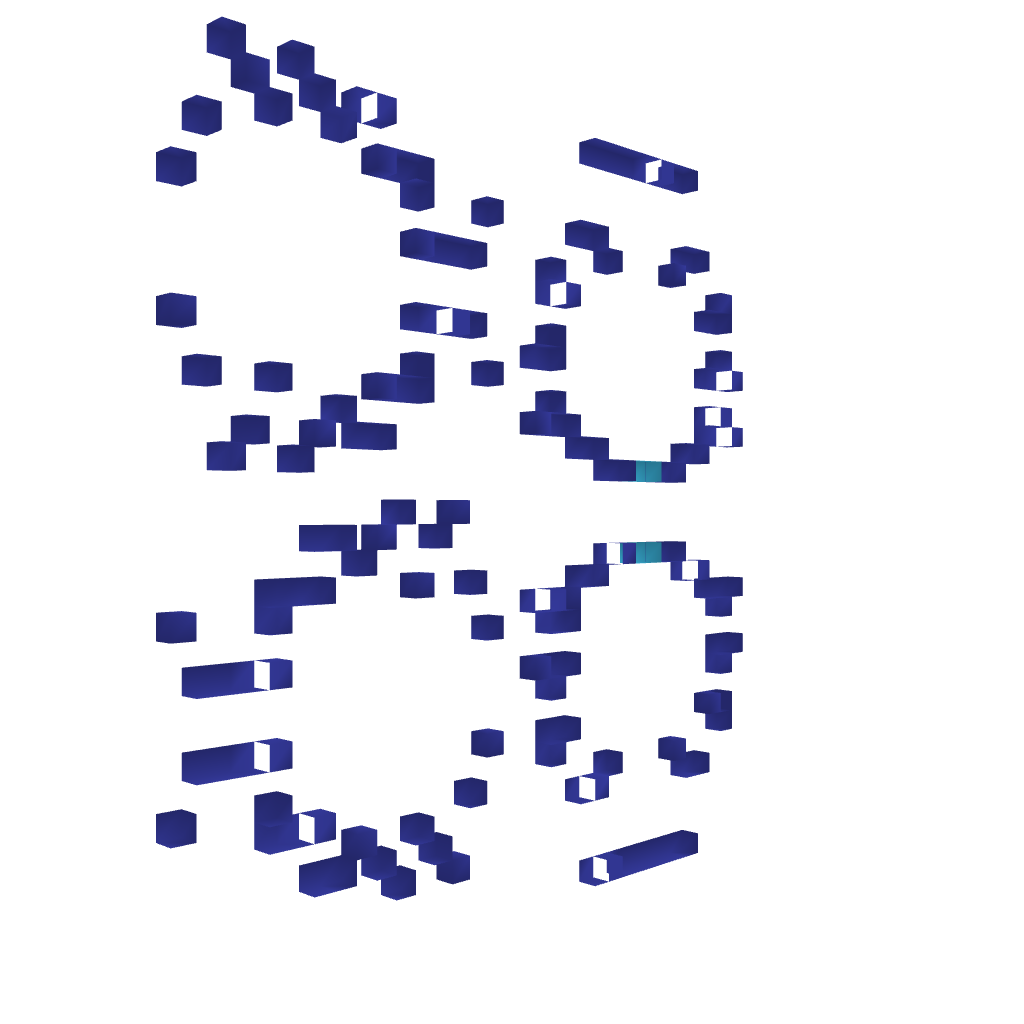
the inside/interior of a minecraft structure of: Zelda/NES-Blue Octorok